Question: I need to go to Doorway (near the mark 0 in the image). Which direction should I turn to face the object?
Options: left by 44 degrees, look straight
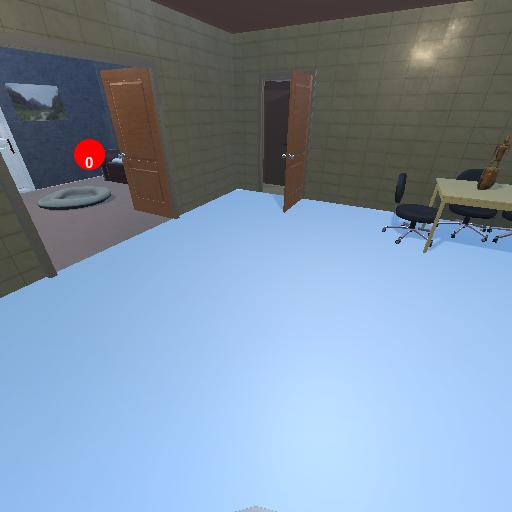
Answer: left by 44 degrees